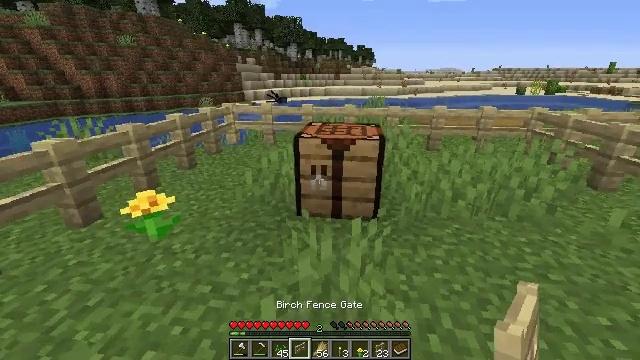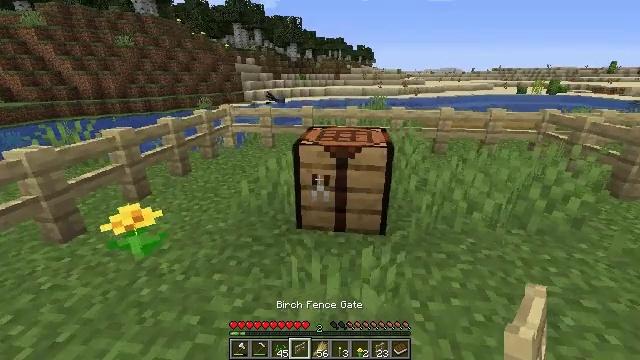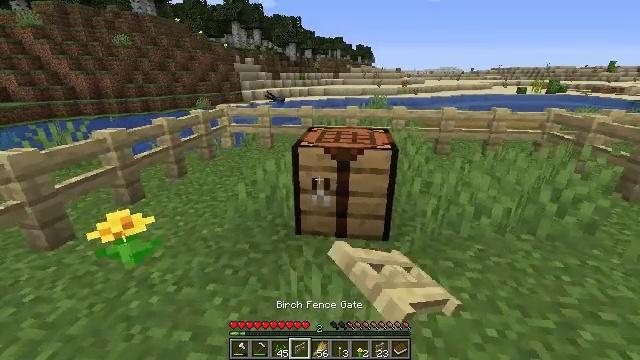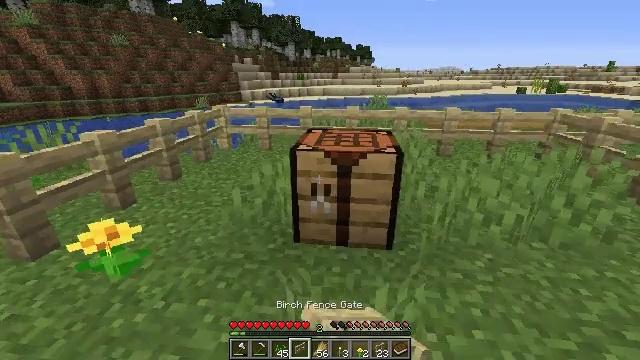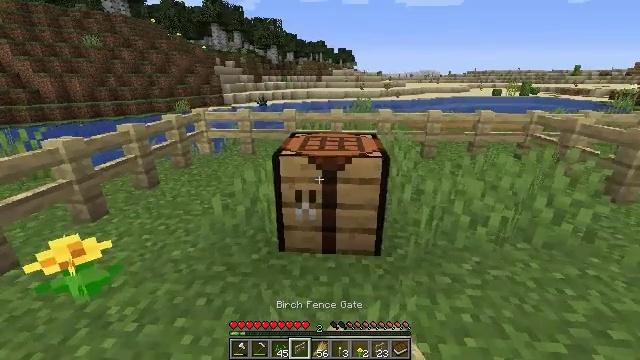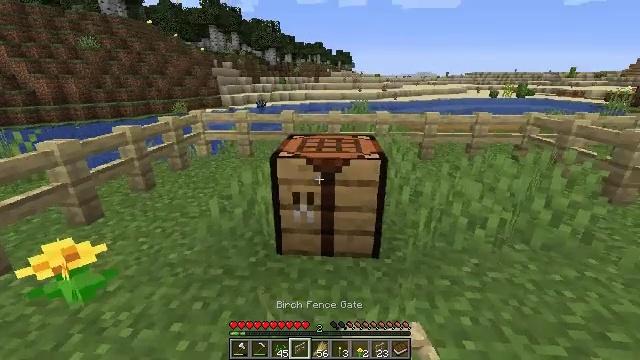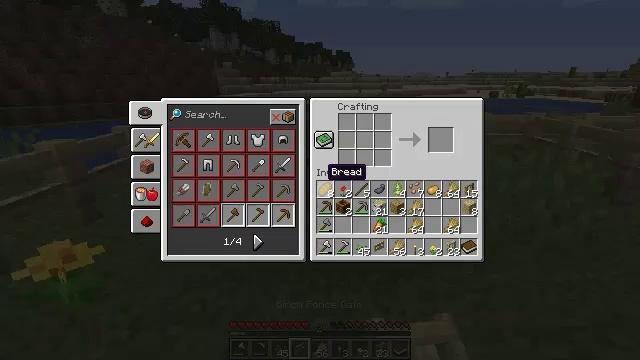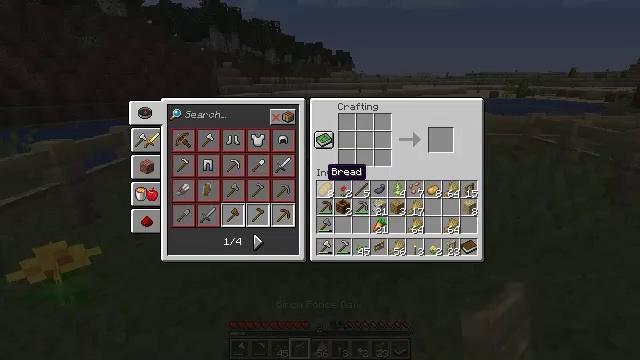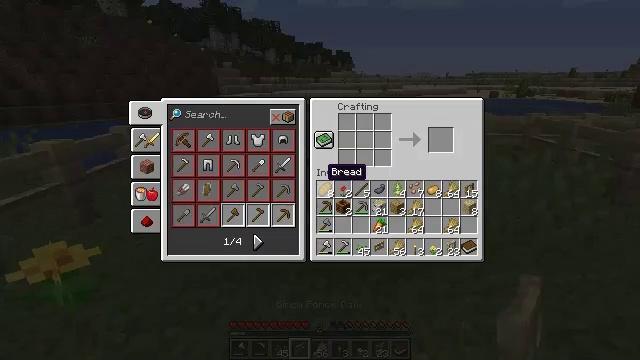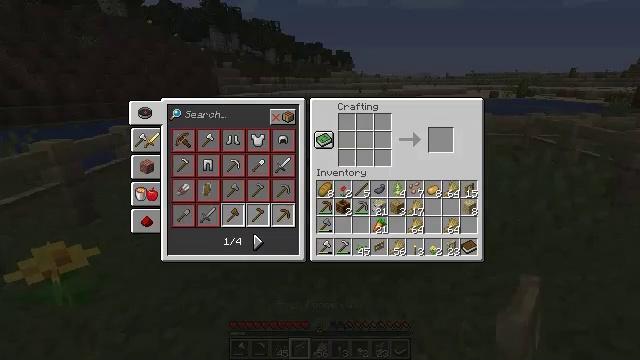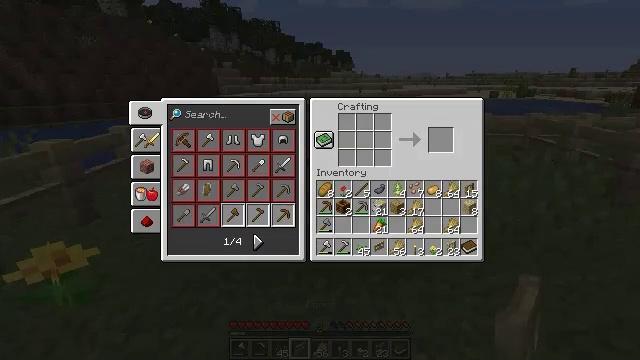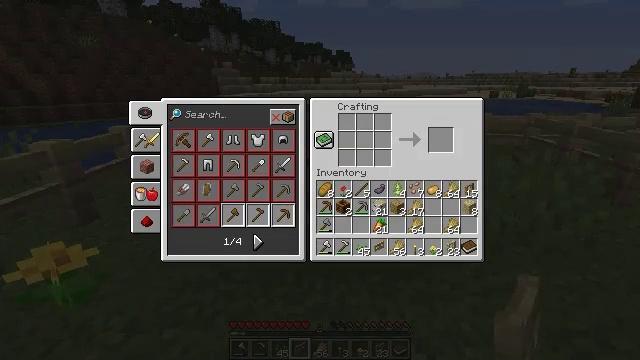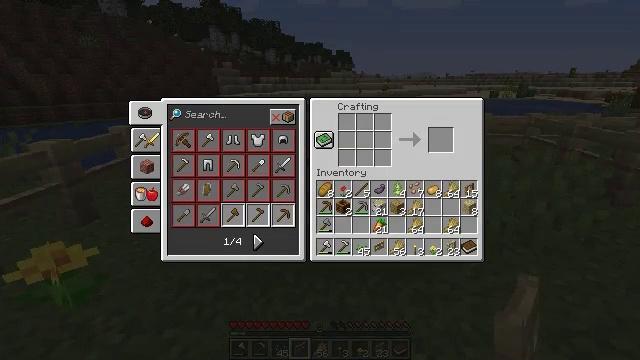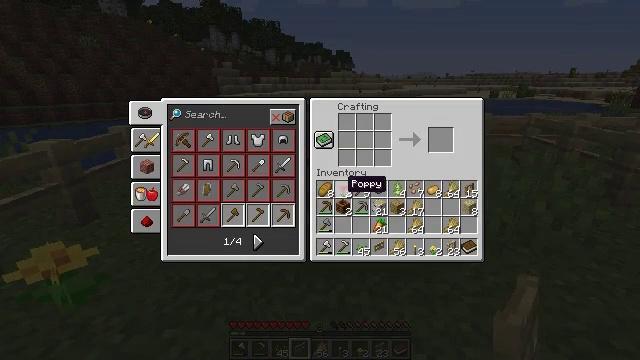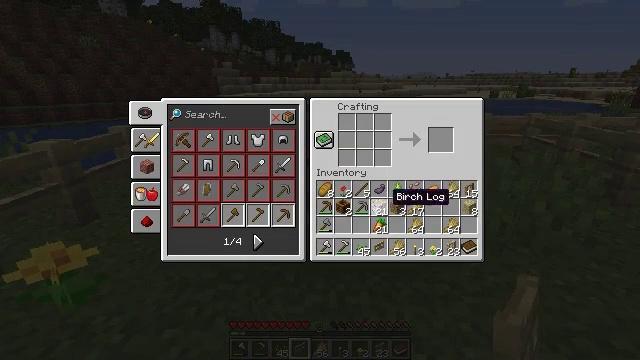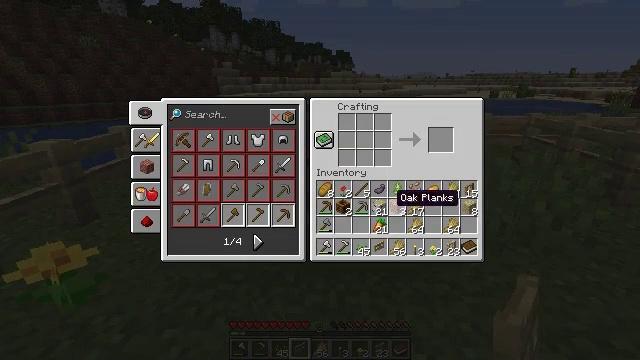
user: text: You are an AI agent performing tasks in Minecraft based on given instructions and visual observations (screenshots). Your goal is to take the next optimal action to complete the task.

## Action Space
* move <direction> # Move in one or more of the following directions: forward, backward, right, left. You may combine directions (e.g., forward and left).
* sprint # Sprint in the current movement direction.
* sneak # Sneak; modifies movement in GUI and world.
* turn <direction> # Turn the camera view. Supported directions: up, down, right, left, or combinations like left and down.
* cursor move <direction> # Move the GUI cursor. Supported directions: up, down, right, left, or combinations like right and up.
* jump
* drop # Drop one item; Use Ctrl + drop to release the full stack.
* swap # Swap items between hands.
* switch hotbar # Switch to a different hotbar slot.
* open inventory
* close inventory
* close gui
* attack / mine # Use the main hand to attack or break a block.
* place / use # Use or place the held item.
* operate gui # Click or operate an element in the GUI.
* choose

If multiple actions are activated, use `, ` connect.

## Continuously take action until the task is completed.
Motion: motion action
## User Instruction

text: Make a birch fence gate in the crafting grid.
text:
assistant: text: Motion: move forward, use / place
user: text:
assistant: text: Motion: move forward, use / place
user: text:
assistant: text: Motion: use / place
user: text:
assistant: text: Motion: turn right
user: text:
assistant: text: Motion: no_op
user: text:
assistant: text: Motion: no_op
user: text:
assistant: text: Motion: no_op
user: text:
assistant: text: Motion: no_op
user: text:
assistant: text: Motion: no_op
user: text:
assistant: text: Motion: no_op
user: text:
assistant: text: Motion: no_op
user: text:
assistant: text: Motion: no_op
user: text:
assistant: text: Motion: cursor move right and down
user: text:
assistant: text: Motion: cursor move right and down
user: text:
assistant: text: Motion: no_op
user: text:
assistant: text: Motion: no_op
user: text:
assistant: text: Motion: no_op
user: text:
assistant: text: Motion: cursor move left
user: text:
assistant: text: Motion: cursor move left
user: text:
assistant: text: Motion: cursor move left and up
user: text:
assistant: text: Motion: no_op
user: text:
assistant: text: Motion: cursor move left
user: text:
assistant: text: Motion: cursor move left
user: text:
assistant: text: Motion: cursor move left
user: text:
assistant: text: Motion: cursor move down
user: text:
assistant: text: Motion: cursor move down
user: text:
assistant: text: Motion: no_op
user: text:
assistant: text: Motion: no_op
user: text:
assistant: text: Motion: no_op
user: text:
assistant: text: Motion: no_op